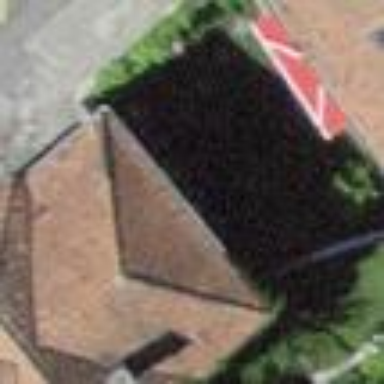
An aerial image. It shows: Group of garages.